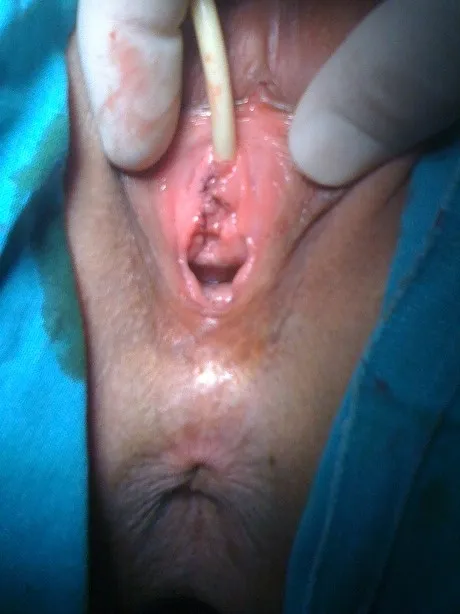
Postoperative appearance.
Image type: medical_photograph (other_medical_photograph)